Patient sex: M
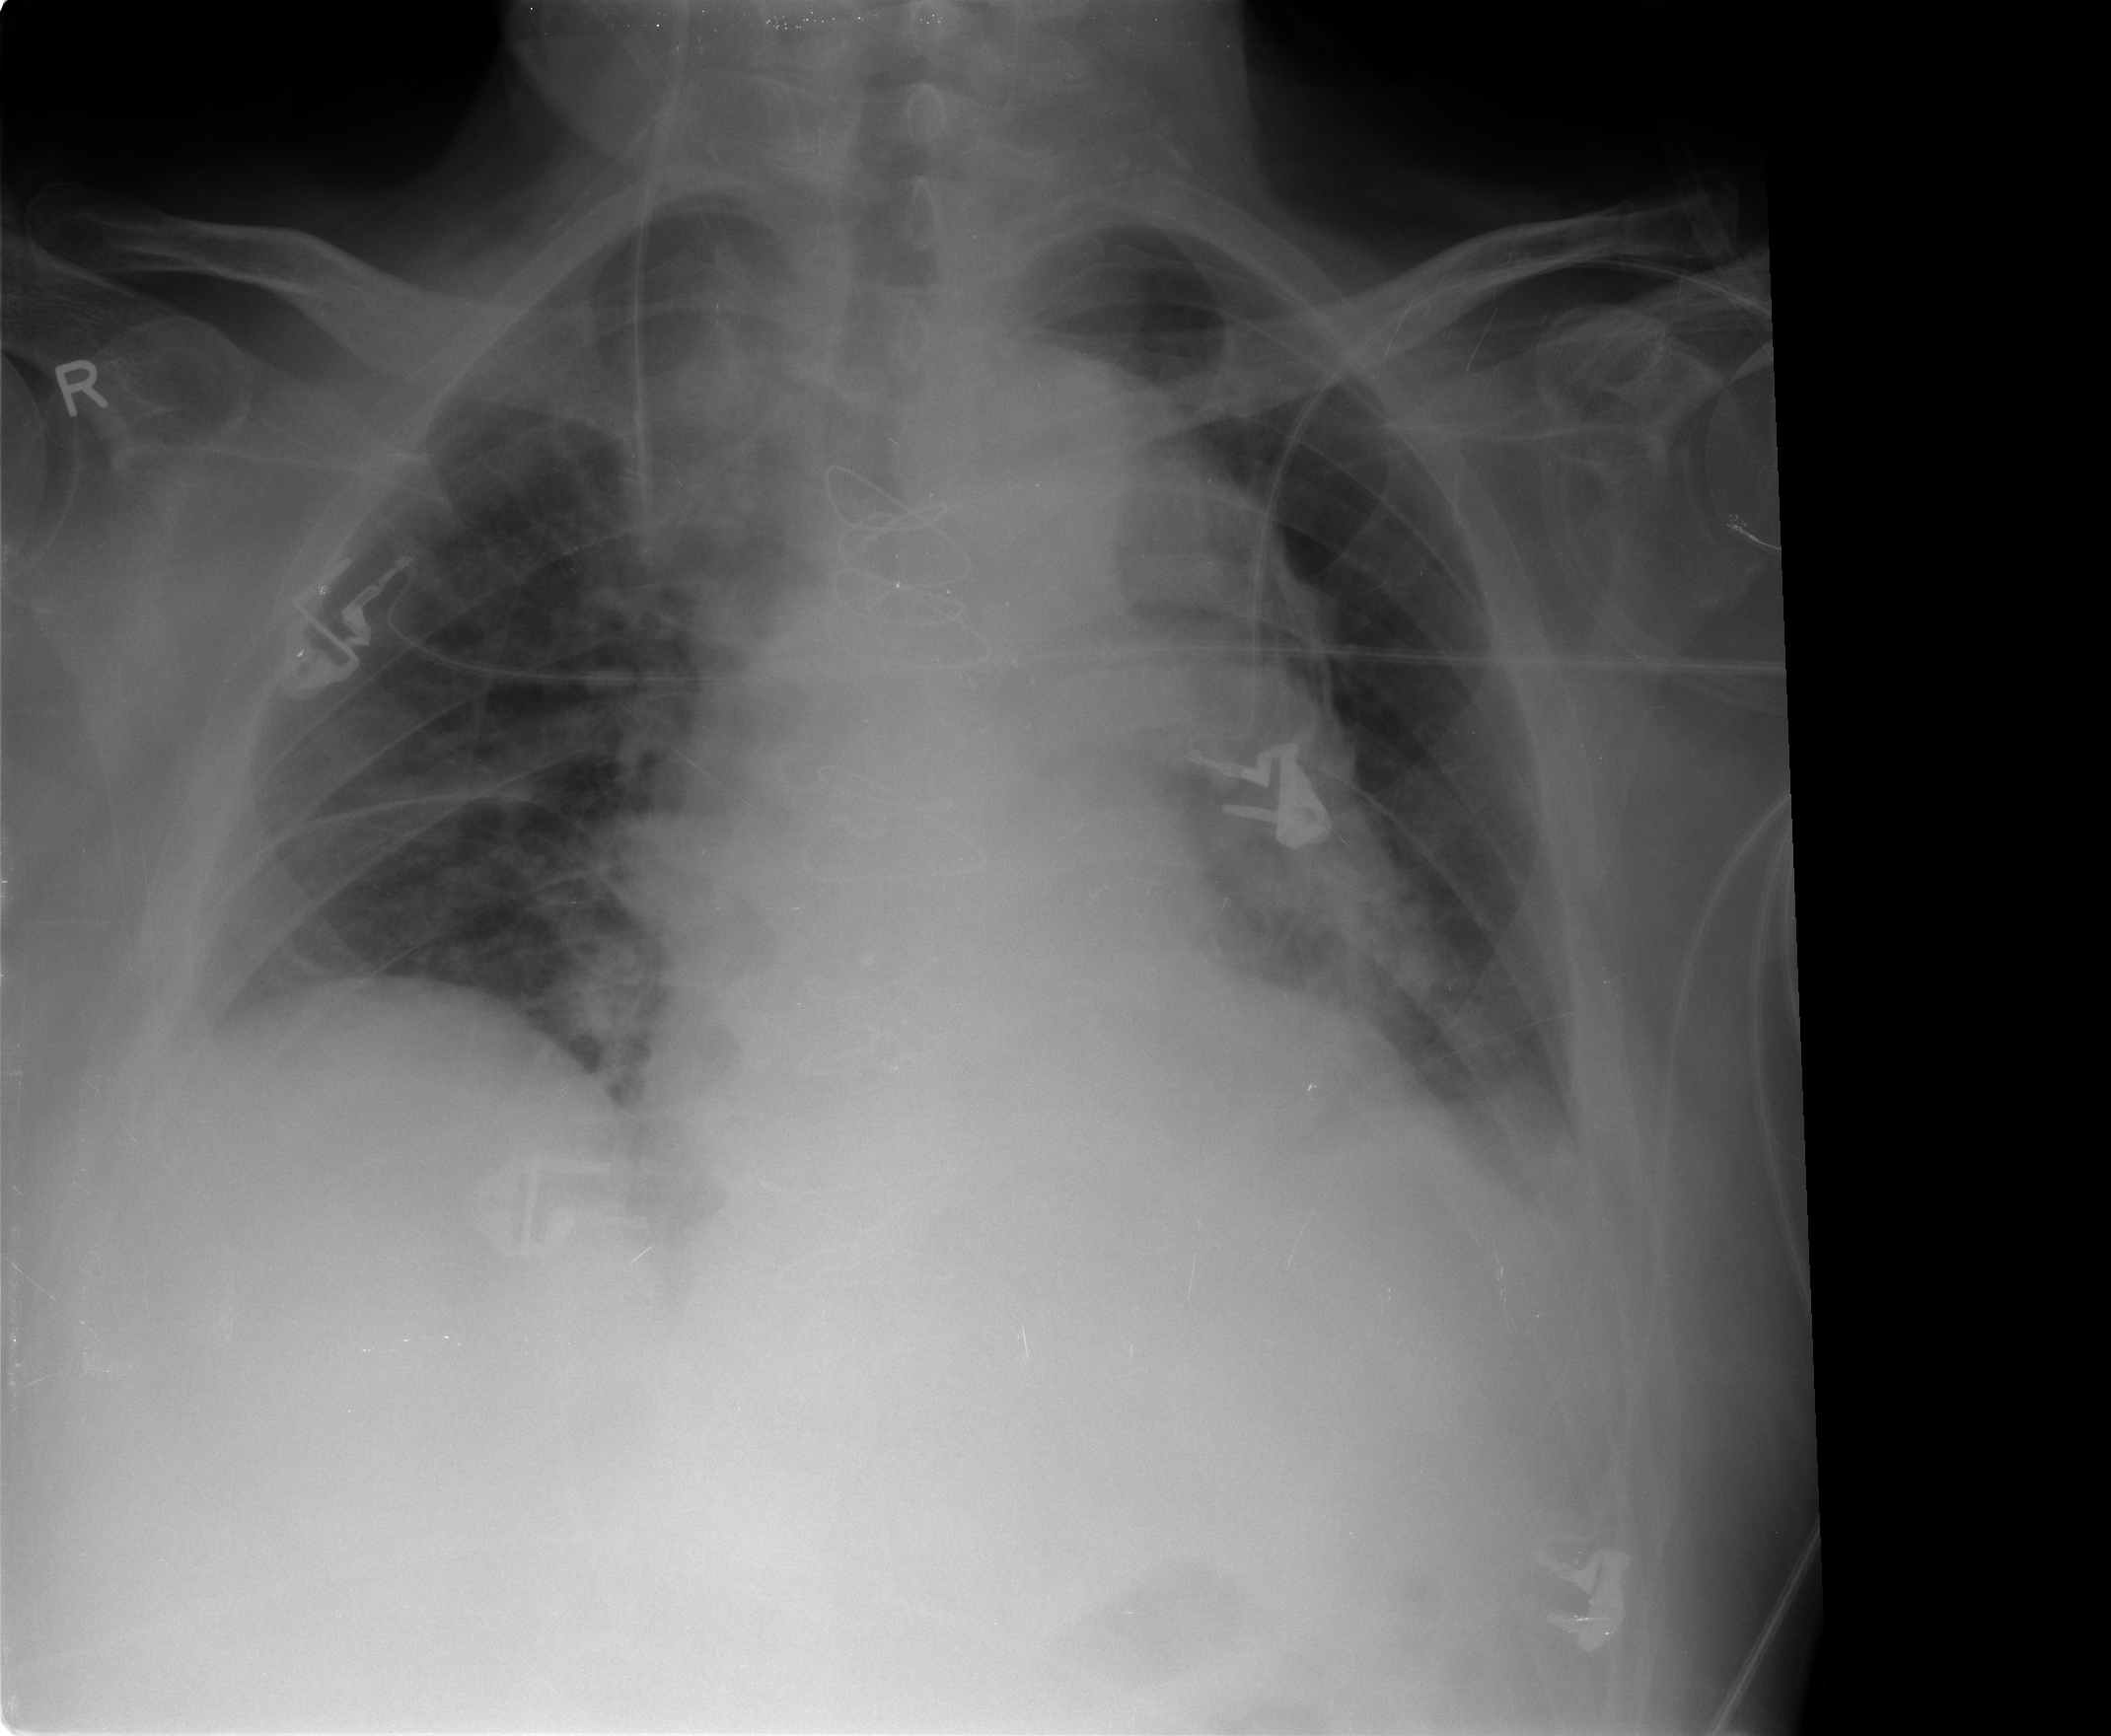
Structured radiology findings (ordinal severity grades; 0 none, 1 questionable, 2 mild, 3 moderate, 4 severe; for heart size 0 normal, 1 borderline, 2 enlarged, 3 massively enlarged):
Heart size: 2
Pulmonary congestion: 2
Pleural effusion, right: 0
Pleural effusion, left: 2
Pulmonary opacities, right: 0
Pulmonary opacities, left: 1
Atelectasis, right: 2
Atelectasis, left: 2